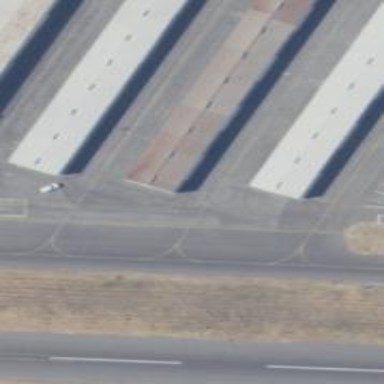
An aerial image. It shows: View of taxiway at the airport.